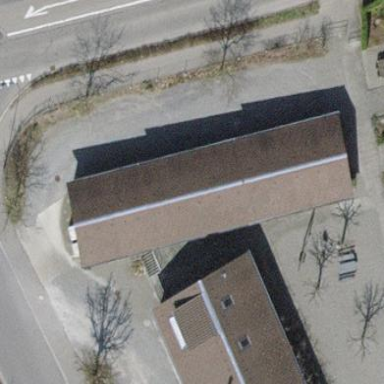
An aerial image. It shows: Group of garages.